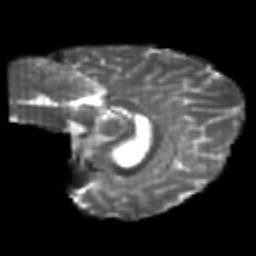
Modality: T2w
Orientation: sagittal
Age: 22
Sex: female
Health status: healthy
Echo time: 0.074 s